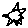
Label: sun